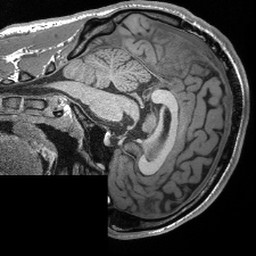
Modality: T1w
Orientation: sagittal
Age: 22
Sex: male